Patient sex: F
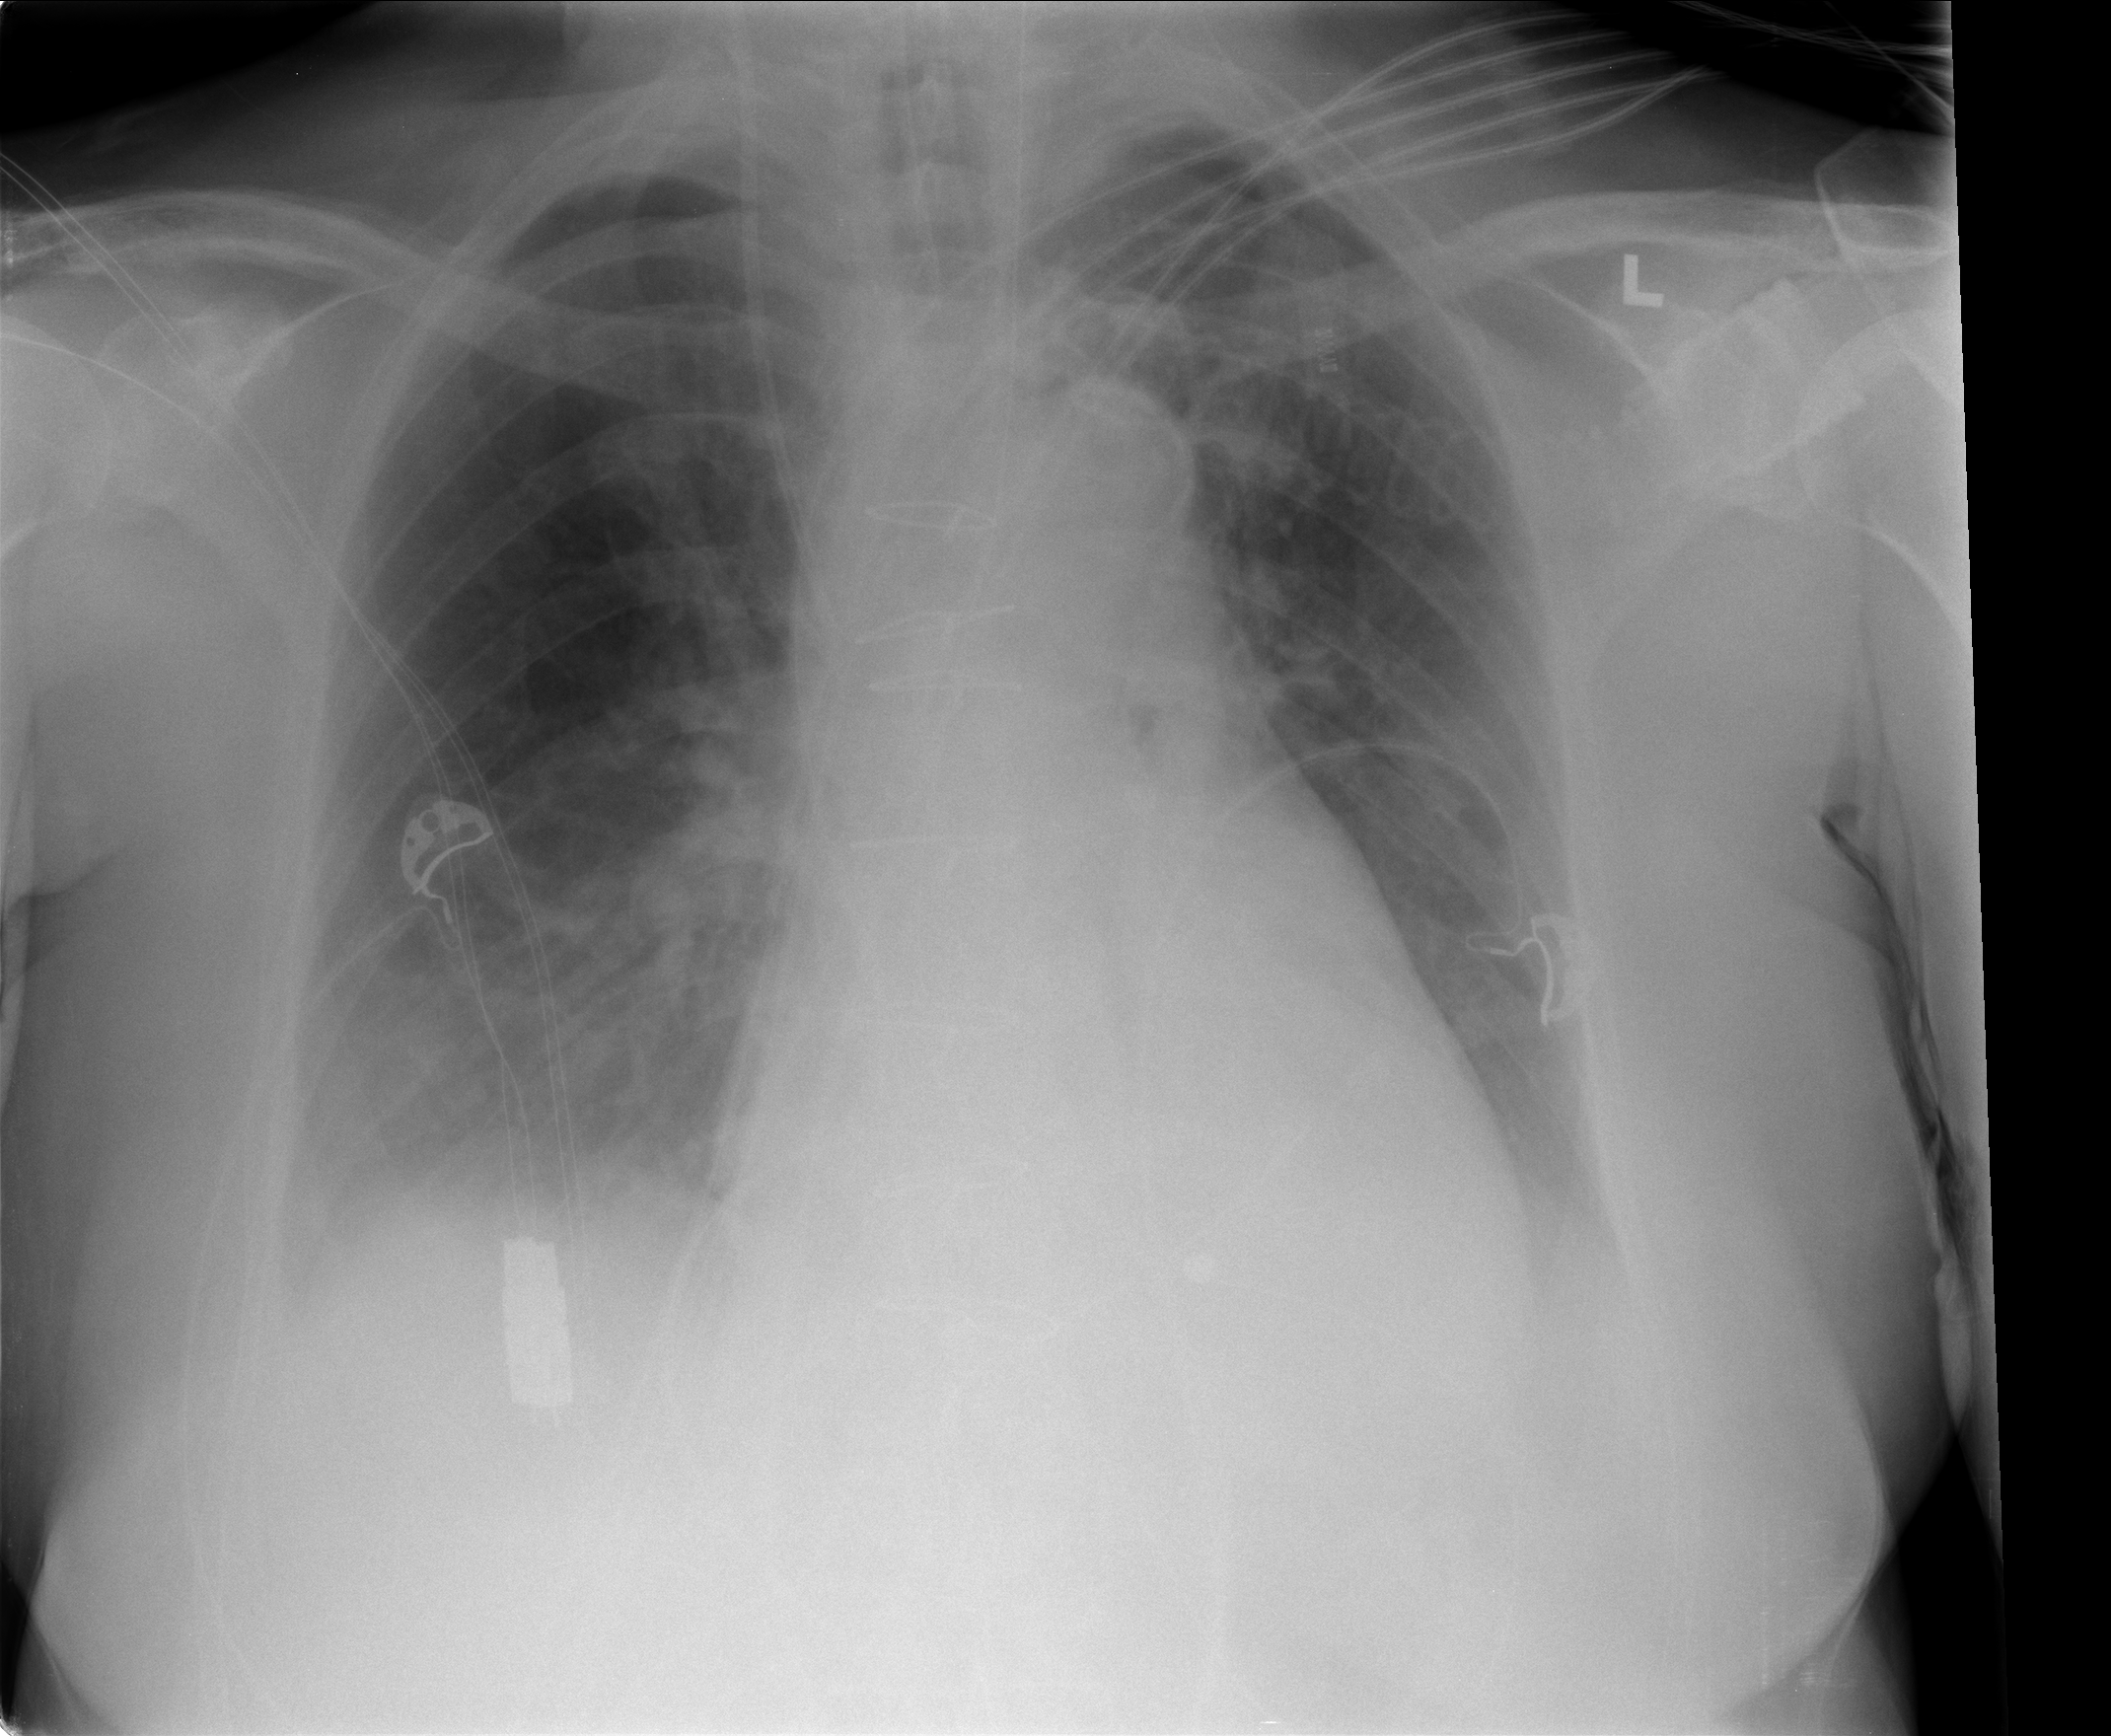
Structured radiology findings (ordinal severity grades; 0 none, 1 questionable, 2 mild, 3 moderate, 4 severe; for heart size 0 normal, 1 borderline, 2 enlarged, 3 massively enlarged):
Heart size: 1
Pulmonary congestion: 0
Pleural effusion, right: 2
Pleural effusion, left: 2
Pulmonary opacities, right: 1
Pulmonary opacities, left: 0
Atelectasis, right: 2
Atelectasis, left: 2